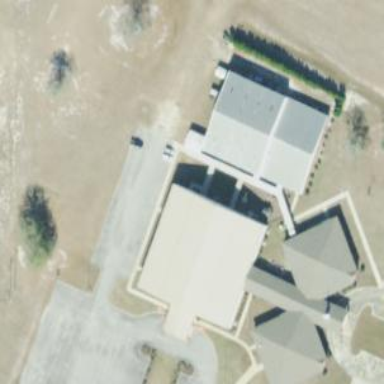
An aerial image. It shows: Building that serves as place of worship.